Question: I have a small manufacturing network in my diagram. Vehicles pick up a load at the grey conveyor at the left of the network and bring the color load to its respective colored conveyor. After processing at the stations on the colored conveyor, the vehicle then picks up the load to go to other stations predefined when the load is created.
So, my question is: In the moveByTransporter model's seize transporter section, what does "task may preempt" and "task preemption policy" specifically refer to?
How does the selecting of the options under each category affect the following situation: A load is ready to be picked up by a vehicle at the blue conveyor and a vehicle is moving towards the blue conveyor (along the highlighted portion of the path). Just before this vehicle passes the source conveyor, a load is ready to be picked up...

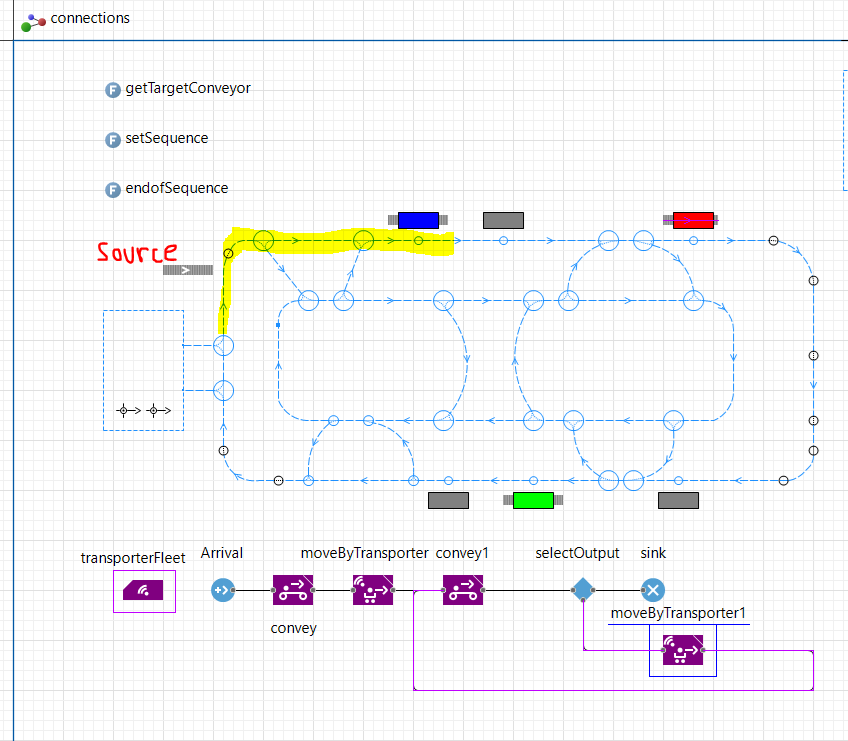
Answer: > what does "task may preempt" and "task preemption policy"
specifically refer to?
Task preemption means that if an agent with higher priority enters the block and the transporter is busy, the transporter will leave the agent it is currently transporting to pick up the agent with higher priority. If you check the box "task may preempt" it means that you will allow that to happen in the model.
For the moveByTransporter block there is only one possible policy: "seize any resource". This means that the lower priority agent will be transported by any resource (a transporter is a resource) available as soon as one is available.
> How does the selecting of the options under each category affect the
following situation:
There will be no difference between using preempting or not in your scenario since the transporter is not transporting anything yet.